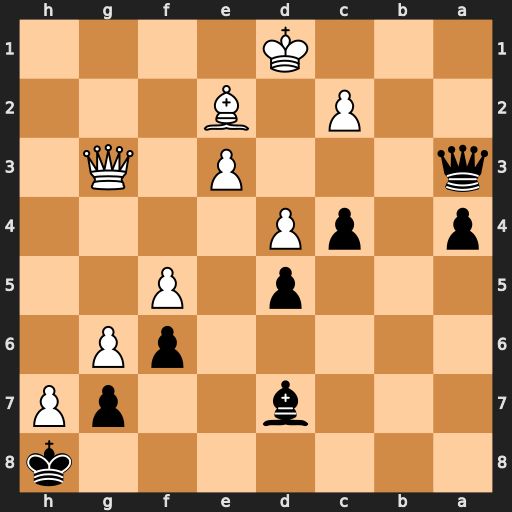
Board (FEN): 7k/3b2pP/5pP1/3p1P2/p1pP4/q3P1Q1/2P1B3/3K4
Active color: b
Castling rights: -
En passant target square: -
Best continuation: Qa1+ Kd2 c3+ Kd3 Bb5#